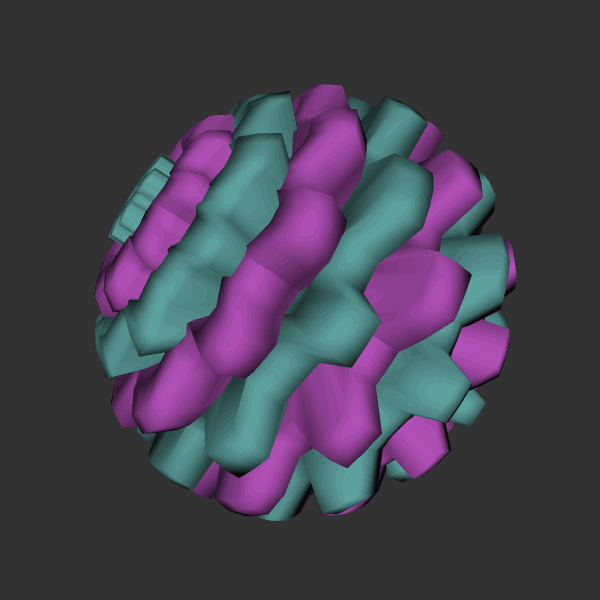
Background: dark